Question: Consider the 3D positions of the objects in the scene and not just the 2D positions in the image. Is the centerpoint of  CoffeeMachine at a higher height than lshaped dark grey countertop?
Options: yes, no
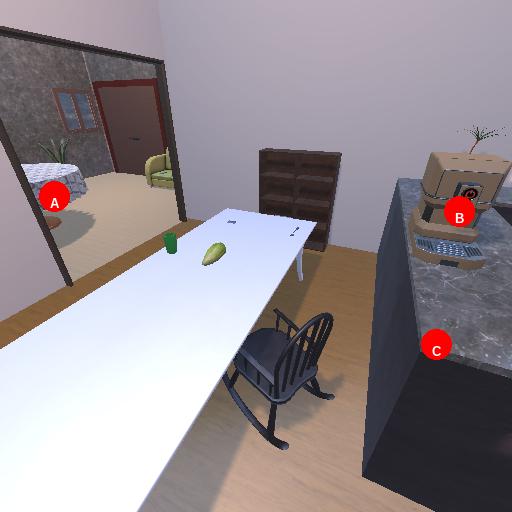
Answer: yes